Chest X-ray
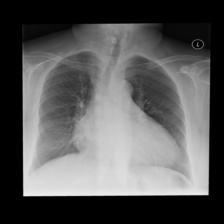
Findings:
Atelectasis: negative
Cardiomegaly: positive
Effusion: negative
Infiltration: negative
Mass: negative
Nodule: negative
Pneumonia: negative
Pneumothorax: negative
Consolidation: negative
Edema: negative
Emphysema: negative
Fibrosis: negative
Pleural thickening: negative
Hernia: negative